Question: I have a binary tree, it is strange: the root is the highest number, and the other go decreasing...
(Example: Huffman tree)
I need to make an algorithm that searches a key inside it.
I tried a lot but I had no idea how to do it =(
Any suggestion please?
For example like this
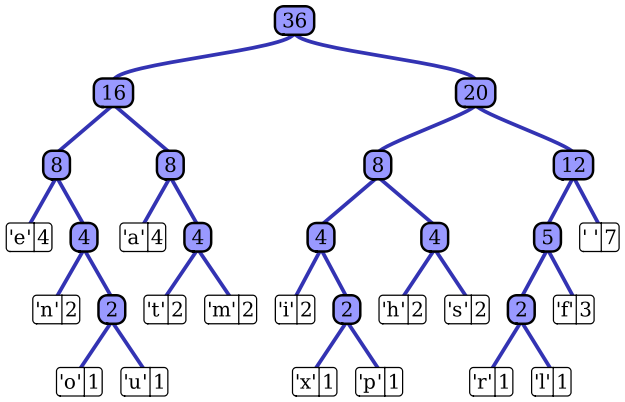
Answer: The tree in the <URL> is a Huffman Tree. The nodes inside this tree represent the . A node gives you absolutely no information about the keys that can be found from that node.
As you have no information about the keys in a subtree, you have to to find a key inside it.